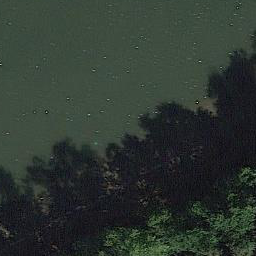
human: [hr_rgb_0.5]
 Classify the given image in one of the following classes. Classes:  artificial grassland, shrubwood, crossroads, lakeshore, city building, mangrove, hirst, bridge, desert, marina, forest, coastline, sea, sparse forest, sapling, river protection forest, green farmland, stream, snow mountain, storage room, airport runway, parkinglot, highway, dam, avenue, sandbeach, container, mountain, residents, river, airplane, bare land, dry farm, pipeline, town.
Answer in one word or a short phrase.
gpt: river protection forest